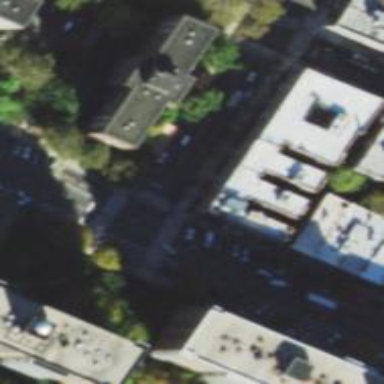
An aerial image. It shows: Residential road with separate sidewalk.